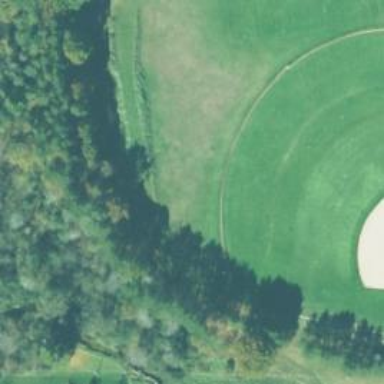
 popular sport where players throw frisbees into baskets in as few shots as possible."